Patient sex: F
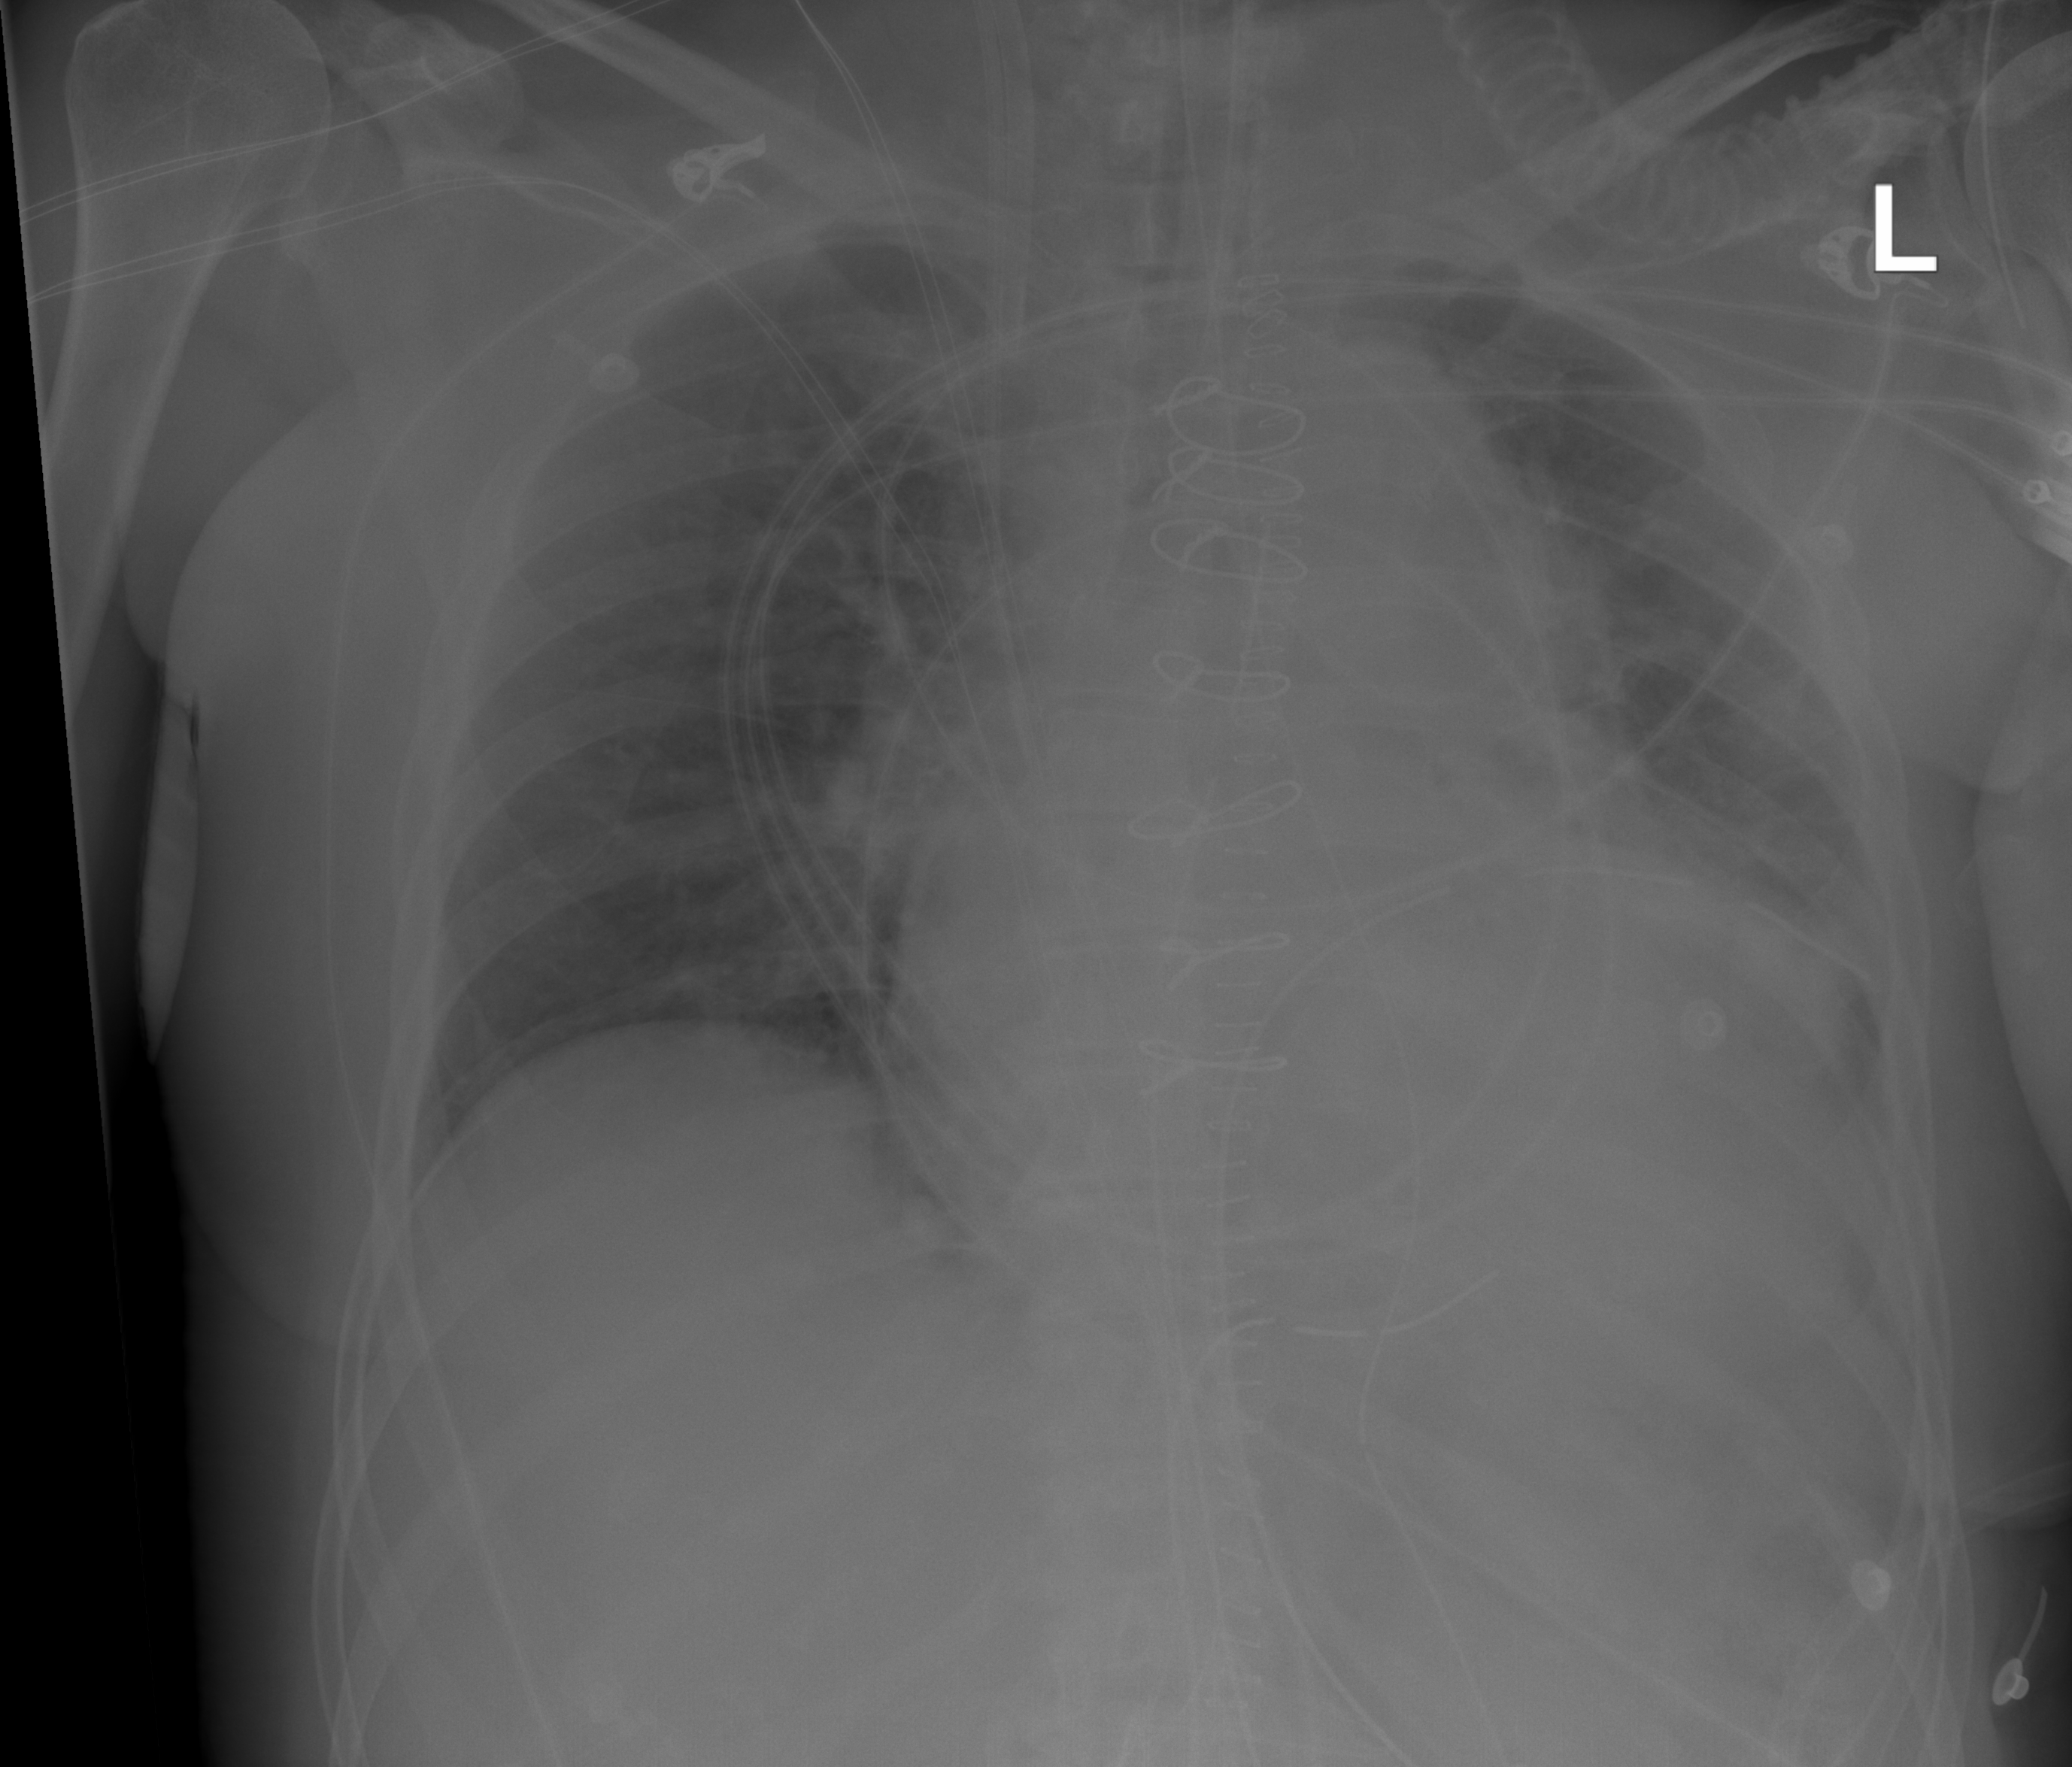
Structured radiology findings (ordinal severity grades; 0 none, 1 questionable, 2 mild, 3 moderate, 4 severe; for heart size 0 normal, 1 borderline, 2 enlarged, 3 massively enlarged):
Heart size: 2
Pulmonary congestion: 0
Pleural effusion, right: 0
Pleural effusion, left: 2
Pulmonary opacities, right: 0
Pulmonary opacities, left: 0
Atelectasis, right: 0
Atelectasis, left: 2